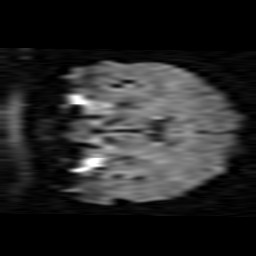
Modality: TRACE
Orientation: coronal
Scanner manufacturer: siemens
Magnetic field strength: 1.5 T
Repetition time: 8.1 s
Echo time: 0.119 s